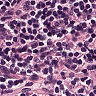
Metastatic tissue present: no